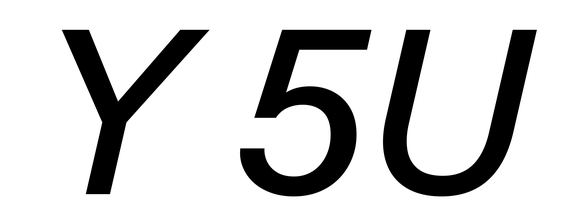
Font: InstrumentSans-Italic_Medium_Italic